Question: I'm using Ruby on Rails to make my login form and when trying to log in, or create a new account I get this client-side error that prevents me from POST'ing the form.

This is the Ruby code I'm using to generate the form View.
'''
#account-form
h2 Create your free account!
p Signing up is completely free and you can use all of our features.
= simple_form_for(resource, as: resource_name, url: registration_path(resource_name)) do |f|
= f.error_notification
.form-group
= f.label :email
= f.input_field :email, class: 'form-control'
.form-group
= f.label :password
= f.input_field :password, required: true, class: 'form-control'
.form-group
= f.label :password_confirmation
= f.input_field :password_confirmation, require: true, class: 'form-control'
button.btn.btn-default type='submit' Sign up
= render 'devise/shared/links'
'''
That is generating the following HTML (for the input):
'''
<input class="string email optional form-control"
id="user_email"
maxlength="255"
name="user[email]"
pattern="\A[^@\s]+@([^@\s]+\.)+[^@\s]+\z"
size="255"
type="text" value="">
'''
Why is my valid email causing this validation to trigger? Any suggestions?
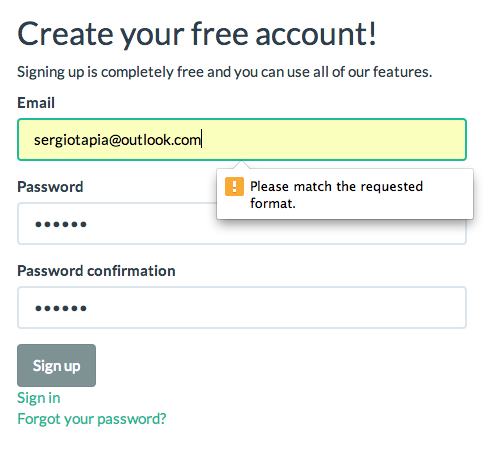
Answer: By default, devise had a complex regex that validates email.
I suggest you to simplify this regex. Why? <URL>
It can be done by adding to 'config/initializiers/devise.rb' following line:
'''
config.email_regexp = /.+@.+/
'''
That's it.